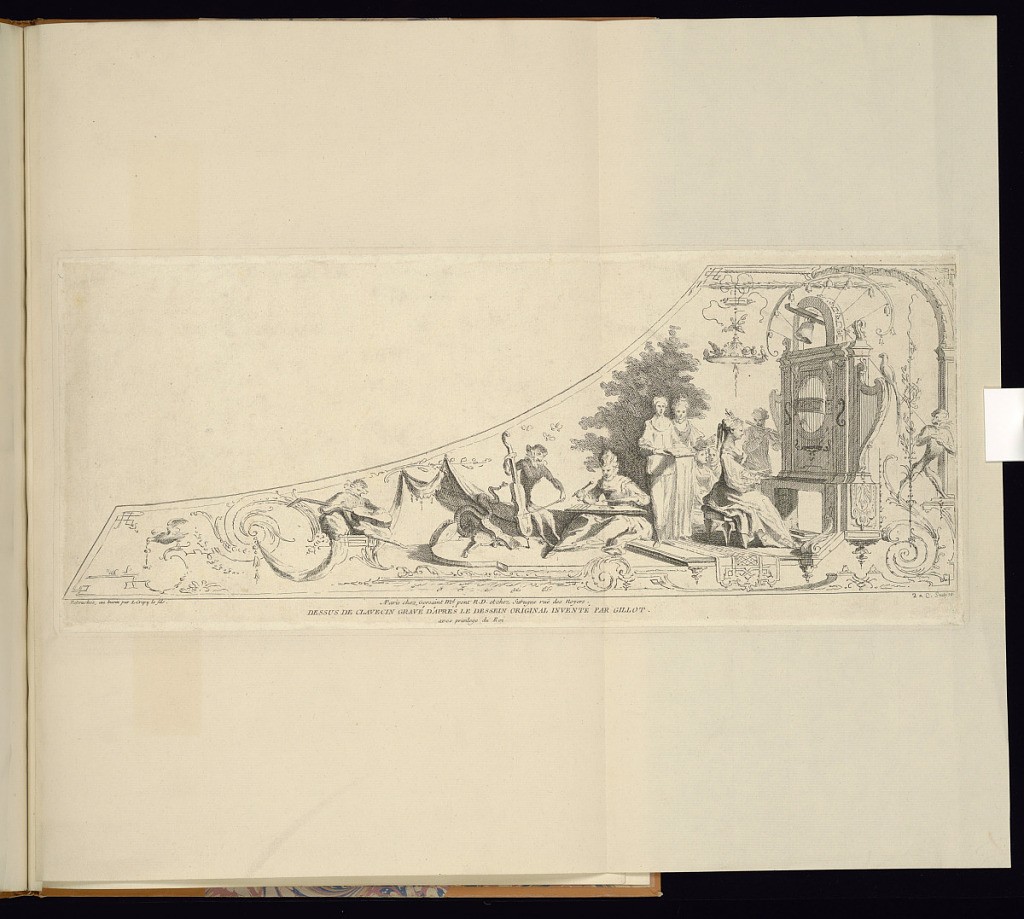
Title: DESSUS DE CLAVECIN GRAVÉ D’APRÉS LE DESSEIN ORIGINAL INVENTÉ PAR GILLOT
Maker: Claude Gillot, French, 1673–1722
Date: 1731–35
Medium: Etching and engraving on laid paper
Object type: Print
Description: Design for the painted decoration for the top panel of a harpsichord depicting women and monkeys playing instruments with foliage, butterflies, and birds in the background surrounded by rococo ornament featuring fleurons, rinceaux, and rosettes. The plate is signed, titled, and numbered.